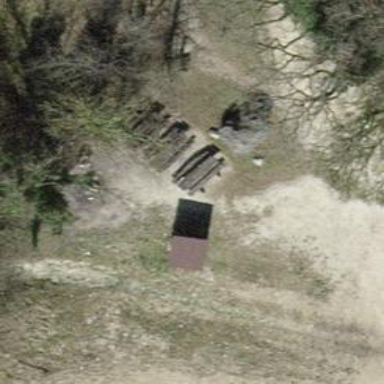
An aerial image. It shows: Bench at picnic site.